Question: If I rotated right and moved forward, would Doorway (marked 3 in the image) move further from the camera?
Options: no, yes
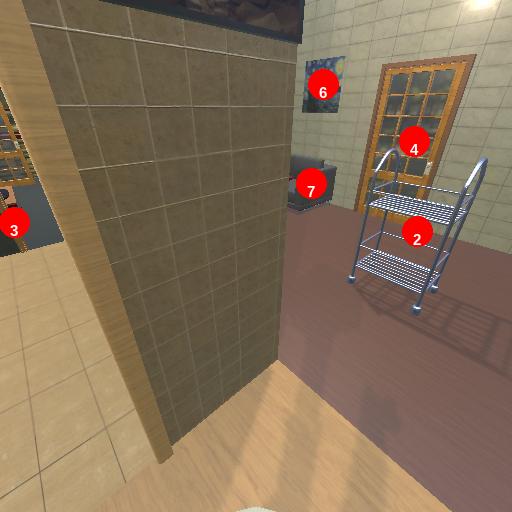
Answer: no